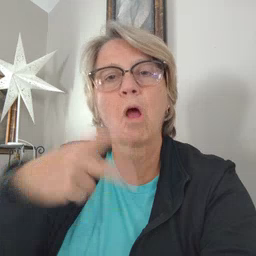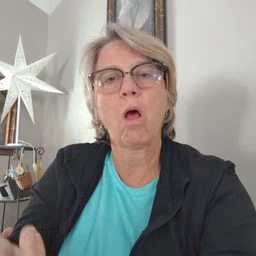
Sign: fall